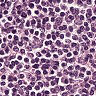
Metastatic tissue present: no